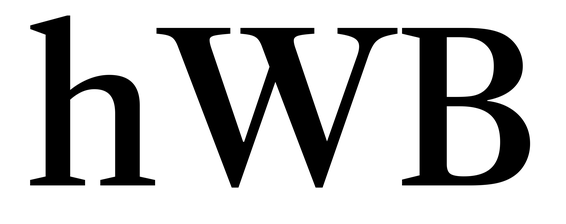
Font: LibreCaslonText_Medium